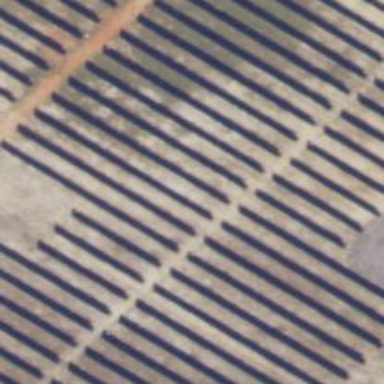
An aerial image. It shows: Solar power generator with photovoltaic panels.